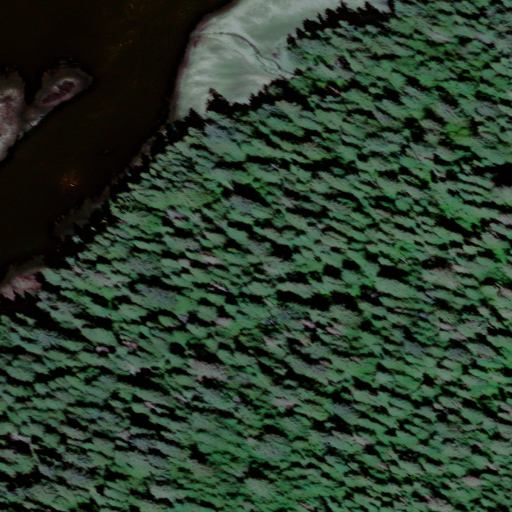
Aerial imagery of island in Alaska named Passage Island containing only unknown